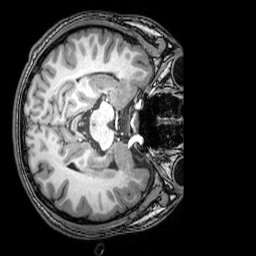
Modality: T1w
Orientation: axial
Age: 22
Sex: male
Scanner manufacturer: philips
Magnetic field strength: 3 T
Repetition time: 0.008113 s
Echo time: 0.003709 s